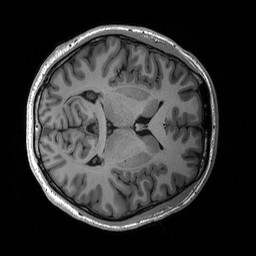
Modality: T1w
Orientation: axial
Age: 23
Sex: male
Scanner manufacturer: siemens
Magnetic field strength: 3 T
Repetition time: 2.53 s
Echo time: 0.00227 s